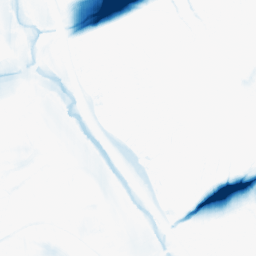
Category: morphological
Decomposition family: morphological_ellipse
Decomposition parameters: operation: closing
width: 50
height: 10
Upsampling method: bicubic
Upsampling parameters: scale: 8
Upsampling scale: 8